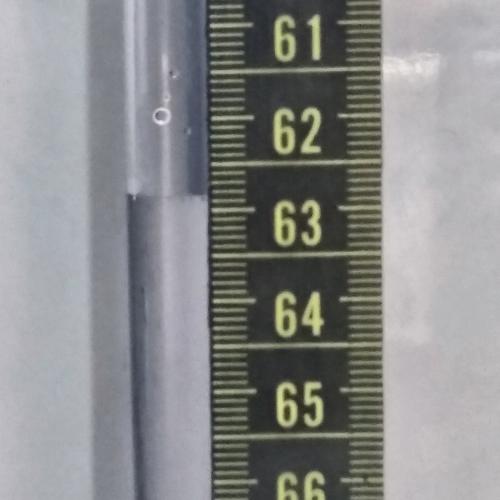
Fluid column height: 62.8 cm